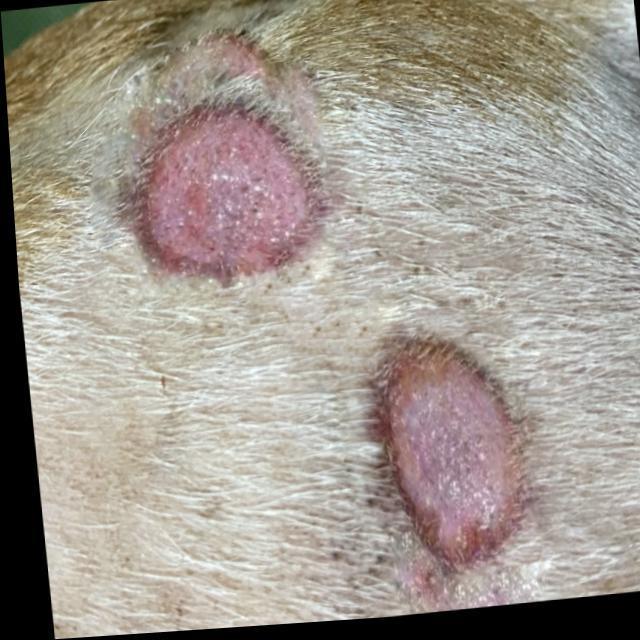
Canine ringworm (Dermatophytosis) — fungal infection caused by Microsporum or Trichophyton. Presents with circular alopecia, scaling, crusting, and broken hairs.